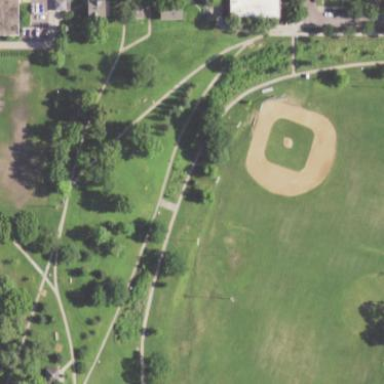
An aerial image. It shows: Compacted baseball pitch for leisure land use.